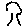
Label: tree